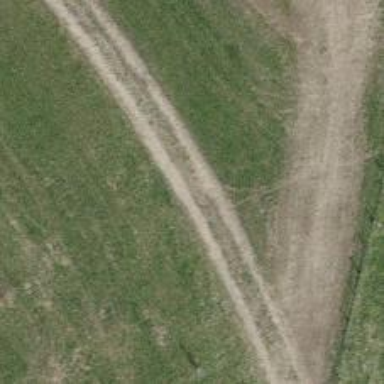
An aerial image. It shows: Grassy path.